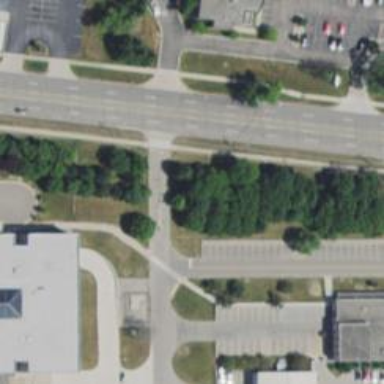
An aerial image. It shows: Unmarked road crossing.